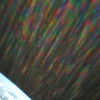
Label: sunburn